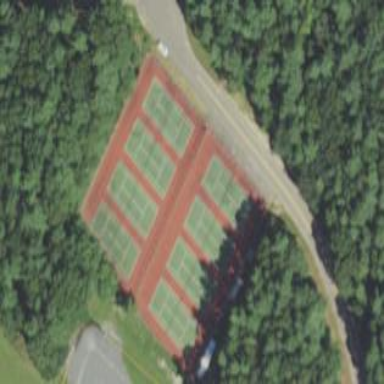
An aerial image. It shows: Tennis court on the leisure land pitch.